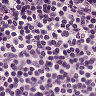
Metastatic tissue present: no